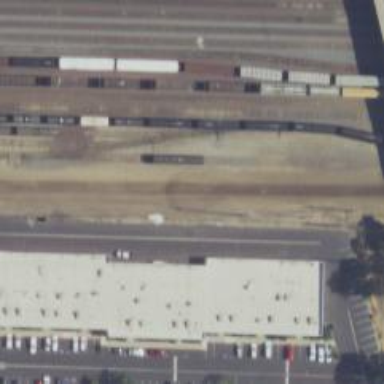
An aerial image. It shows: Railway yard used for servicing trains.